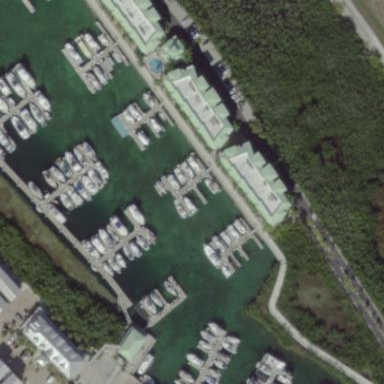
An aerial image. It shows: Marina on leisure land.